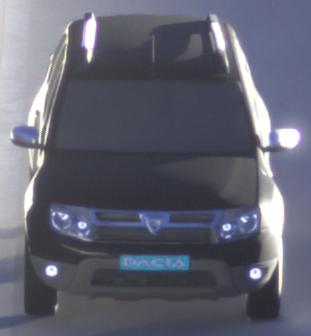
Make: Dacia
Model: Duster dCi 110 FAP
Detailed model: Duster (I)
Model produced from: 2010/06
Model produced until: 2013/11
Doors: 5
Color: black
Road condition: dry road
Daytime: sunrise or sunset
Contrast: high contrast